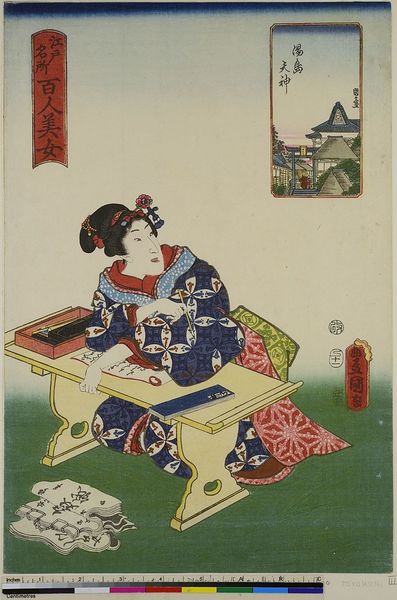
Titel: Yushima Tenjin, aus der Serie: 100 Schönheiten in berühmten Orten in Edo
Künstler: Utagawa Kunisada
Standort: Hamburg
Institution: Museum für Kunst und Gewerbe Hamburg
Schlagwörter: hand, frau, tisch, holzschnitt, schreibtisch, druckgraphik, druckgrafik, buchstaben, schreiben, zeit, schrein, farbholzschnitt, kalligraphie, edo, reproduktionen, druckerzeugnisse, mädchen, kultplätze, kultgegenstände, tätigkeit, ukiyo